Question: I'm using login with facebook using . When i hit I'm getting a warning in my console.

Here is a dummy react component where i'm testing FB login.
'''
import React, { Component } from 'react'
import config from "../util/config";
export default class LoginTest extends Component {
constructor(props) {
super(props);
this.state = {
loggedin: undefined,
username: "",
}
}
componentDidMount() {
let that = this;
window.fbAsyncInit = function () {
window.FB.init({
appId: config.FB_APP_ID,
cookie: true,
xfbml: true,
version: 'v3.3'
});
window.FB.getLoginStatus(function (response) {
if (response.status === 'connected') {
that.setState({ loggedin: true, username: response.authResponse.userID })
}
else that.setState({ loggedin: false });
});
};
(function (d, s, id) {
var js, fjs = d.getElementsByTagName(s)[0];
if (d.getElementById(id)) return;
js = d.createElement(s); js.id = id;
js.src = "//connect.facebook.net/en_US/sdk.js";
fjs.parentNode.insertBefore(js, fjs);
}(document, 'script', 'facebook-jssdk'));
}
login = () => {
let that = this;
this.setState({ loggedin: undefined });
window.FB.login(function (response) {
if (response.status === 'connected') {
console.log("success", response);
that.setState({ loggedin: true, username: response.authResponse.userID })
} else {
console.log("fail", response);
that.setState({ loggedin: false, username: "" })
}
});
}
logout = () => {
this.setState({ loggedin: undefined });
let that = this;
window.FB.logout(function (response) {
if (response.status !== 'connected') {
that.setState({ loggedin: false, username: ""});
} else {
that.setState({ loggedin: true, username: "" });
}
});
}
render() {
return (
<div style={{ margin: "auto", textAlign: "center", marginTop: 200 }}>
{this.state.loggedin === undefined ?
<h1>Loading</h1> : null
}
{this.state.loggedin === true ?
<div>
<h4>{this.state.username}</h4>
<button onClick={this.logout}>logout</button>
</div>
: null
}
{this.state.loggedin === false ?
<div>
<button onClick={this.login}>Login</button>
</div> : null
}
</div>
)
}
}
'''
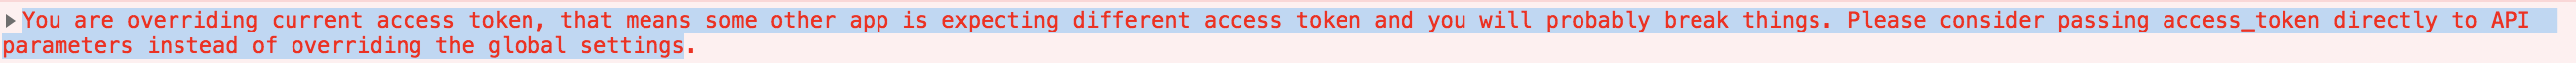
Answer: It's because you called FB.getLoginStatus and then by FB.login.
The error just means that you received an access token the first time when you called .getLoginStatus and then it was overwritten when you called .login.
You can fix this by either removing .getLoginStatus (it is probably unnecessary if you are about to call .login) or instead re-using the access token from .getLoginStatus and then passing it to the .login function.